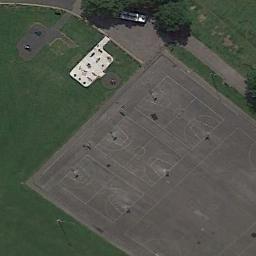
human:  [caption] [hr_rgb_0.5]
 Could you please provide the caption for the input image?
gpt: There are many basketball courts in the middle of grass .

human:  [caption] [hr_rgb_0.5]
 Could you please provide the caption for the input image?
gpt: There are many basketball courts beside the green land .

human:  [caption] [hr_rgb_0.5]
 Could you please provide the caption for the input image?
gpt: Three basketball courts next to the lawn and some open areas beside .

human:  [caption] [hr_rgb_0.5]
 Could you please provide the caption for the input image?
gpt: The basketball court on the concrete floor is next to the lawn .

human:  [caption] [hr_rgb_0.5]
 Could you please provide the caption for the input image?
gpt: Three basketball courts are surrounded by grass .